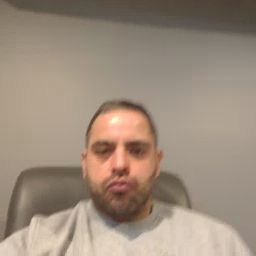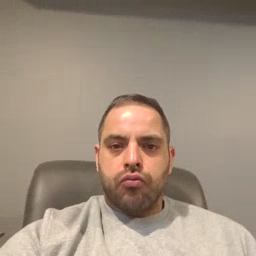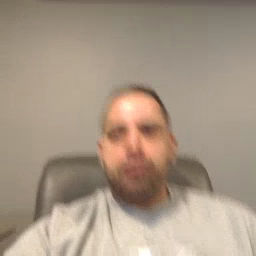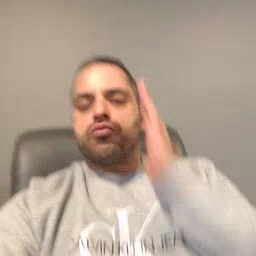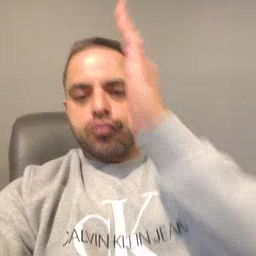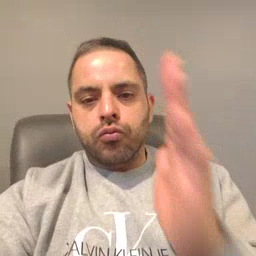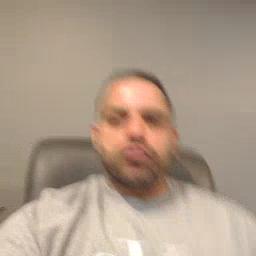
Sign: will